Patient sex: M
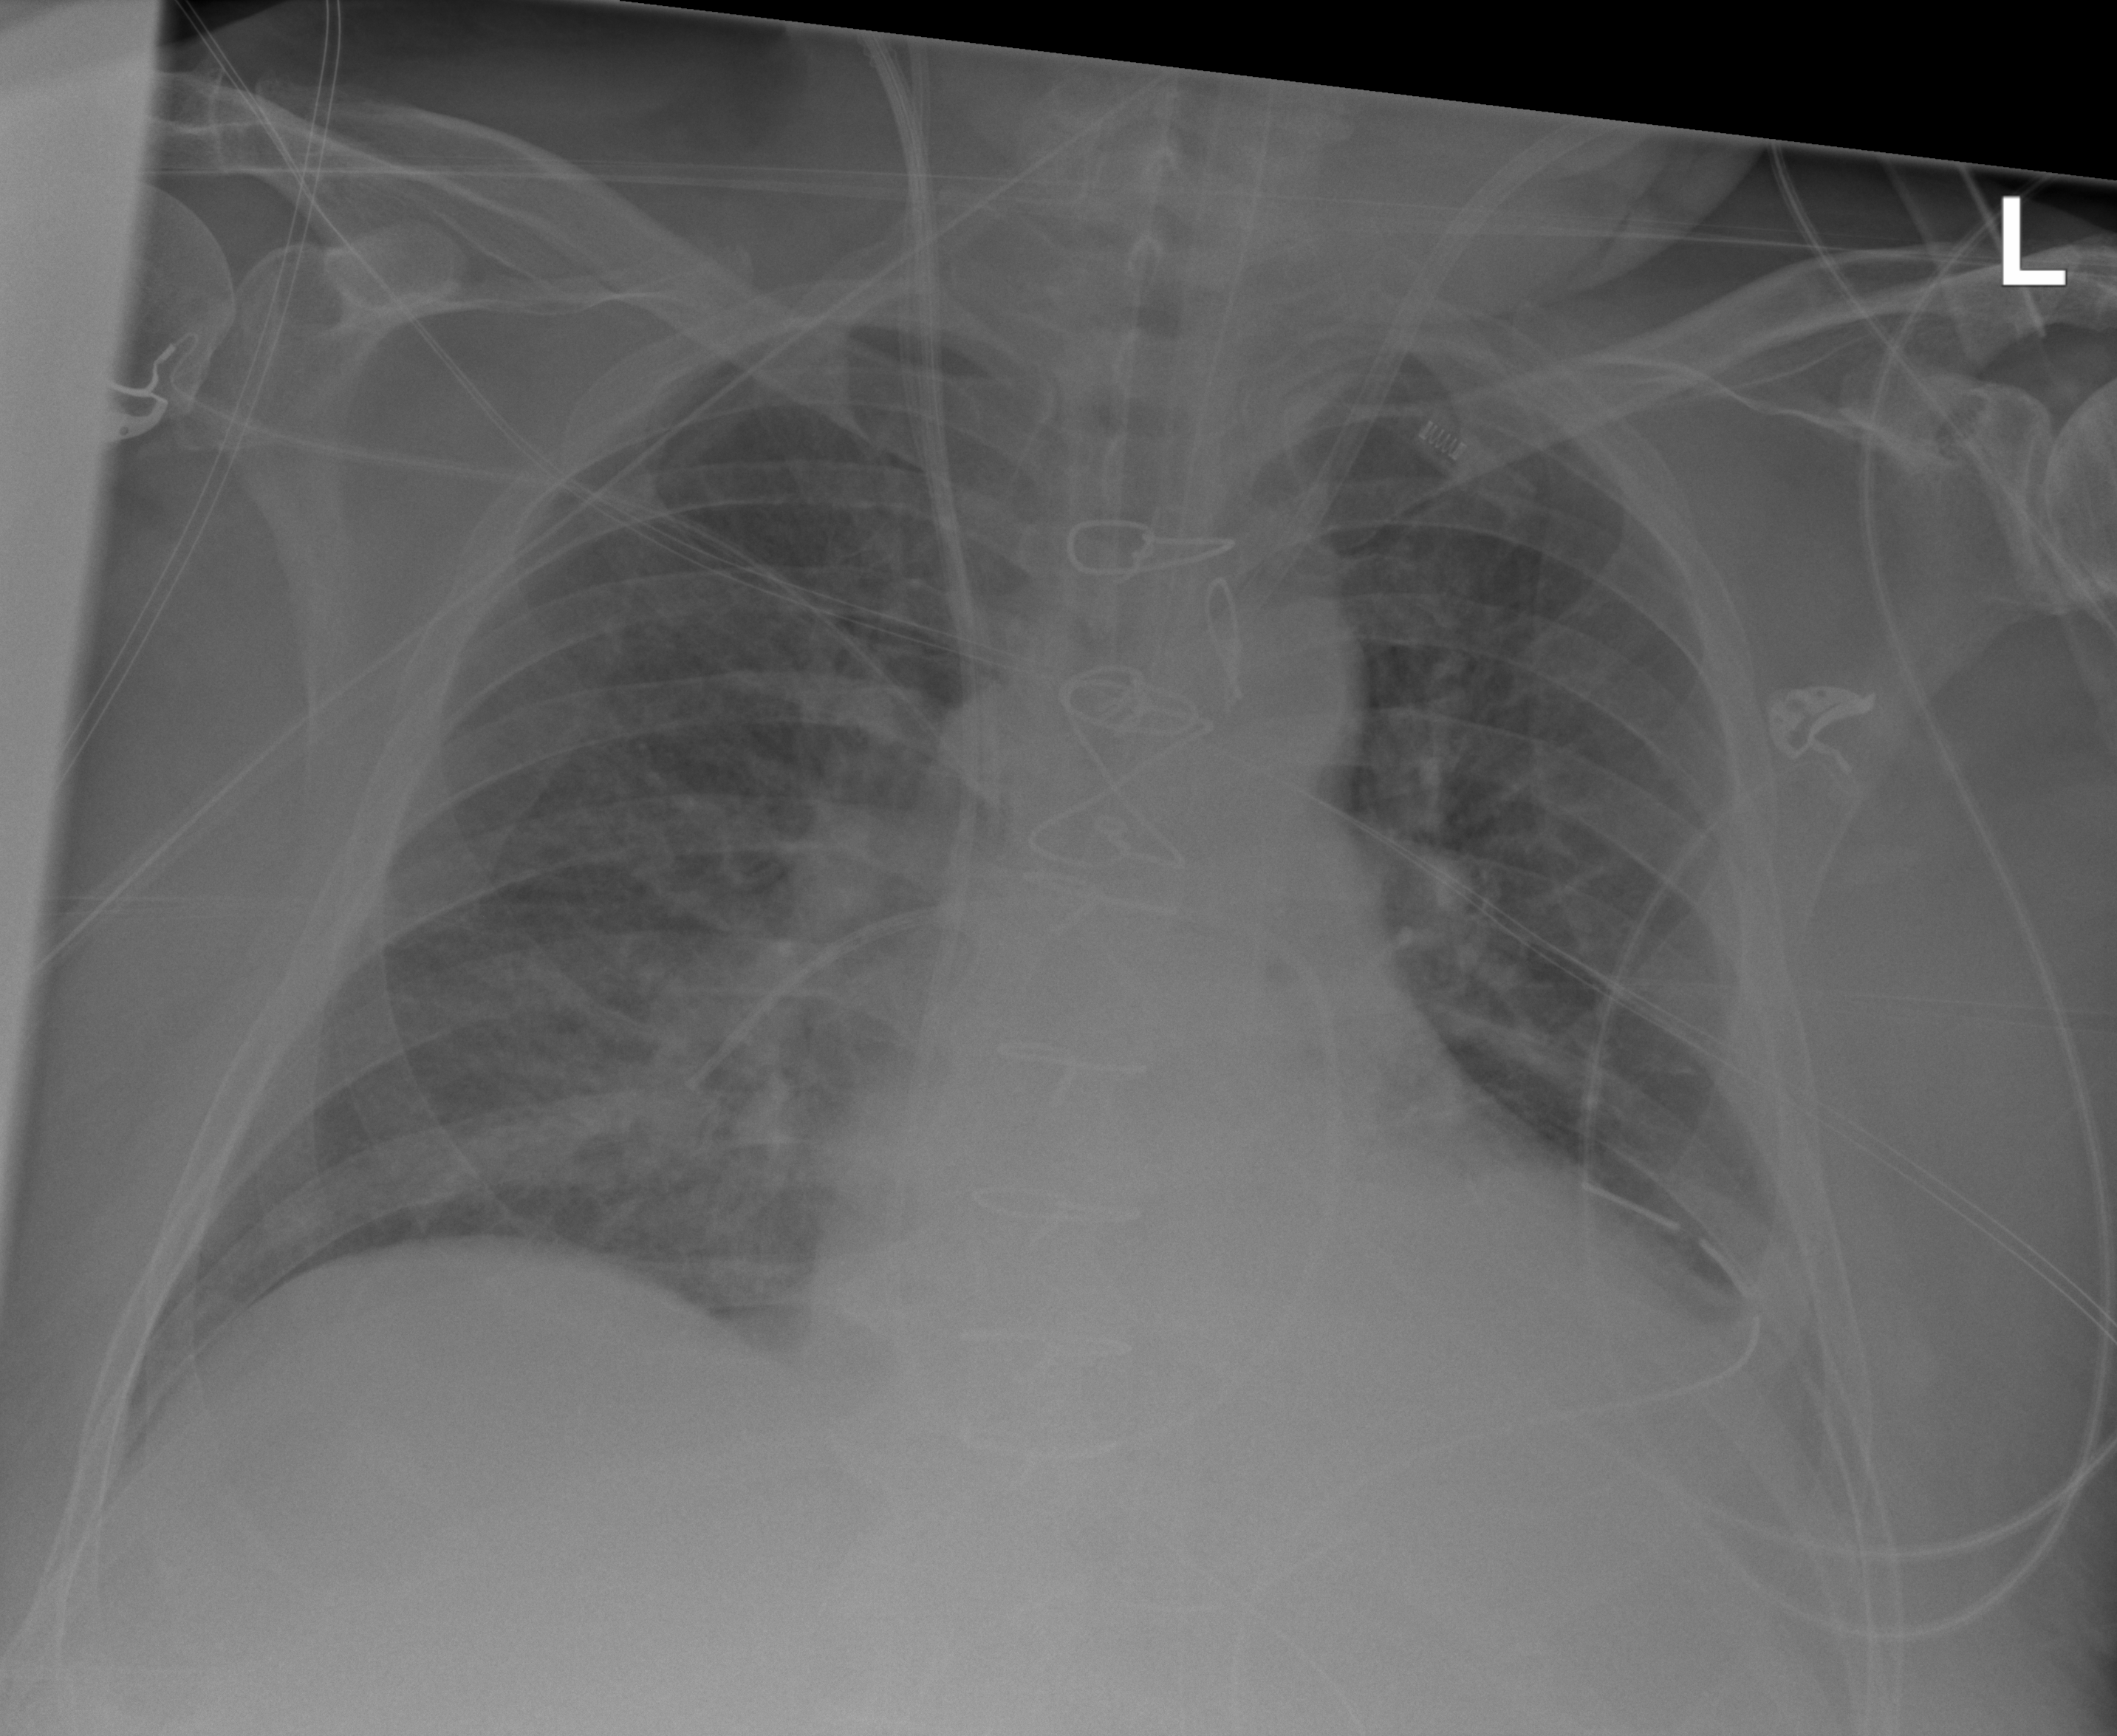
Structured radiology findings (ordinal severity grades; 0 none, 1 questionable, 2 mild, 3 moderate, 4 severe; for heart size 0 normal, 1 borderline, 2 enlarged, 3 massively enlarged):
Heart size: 2
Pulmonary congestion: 2
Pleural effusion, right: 0
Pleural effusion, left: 2
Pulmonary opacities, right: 2
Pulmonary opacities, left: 0
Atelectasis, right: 2
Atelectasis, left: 2